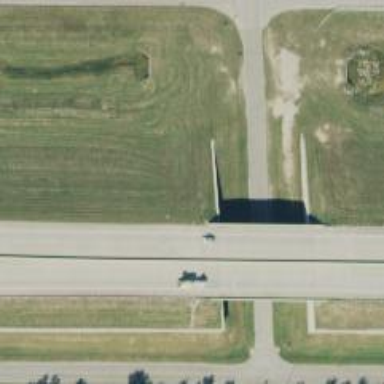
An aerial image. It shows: Bridge over motorway.